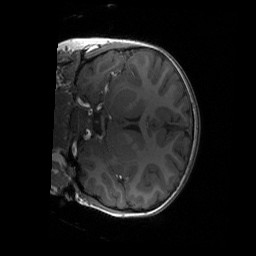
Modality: T1w
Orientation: coronal
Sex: female
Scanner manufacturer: siemens
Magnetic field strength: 3 T
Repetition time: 1.9 s
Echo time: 0.00243 s